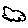
Label: cloud